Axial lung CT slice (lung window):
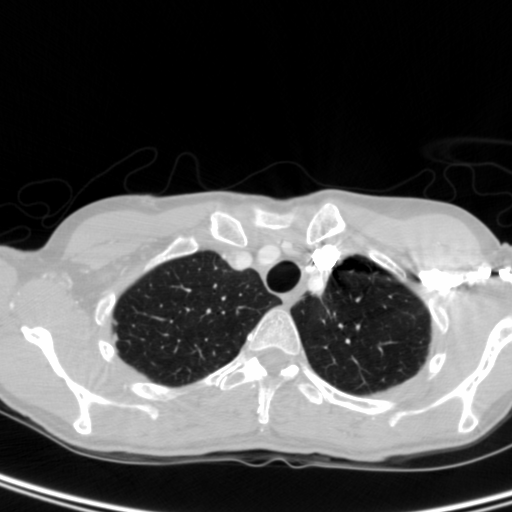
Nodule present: no